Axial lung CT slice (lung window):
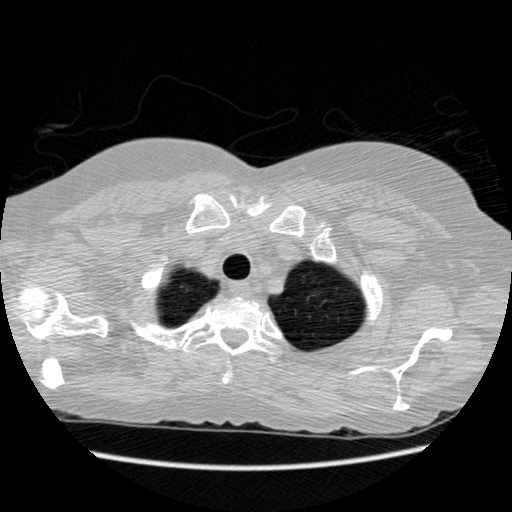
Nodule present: no